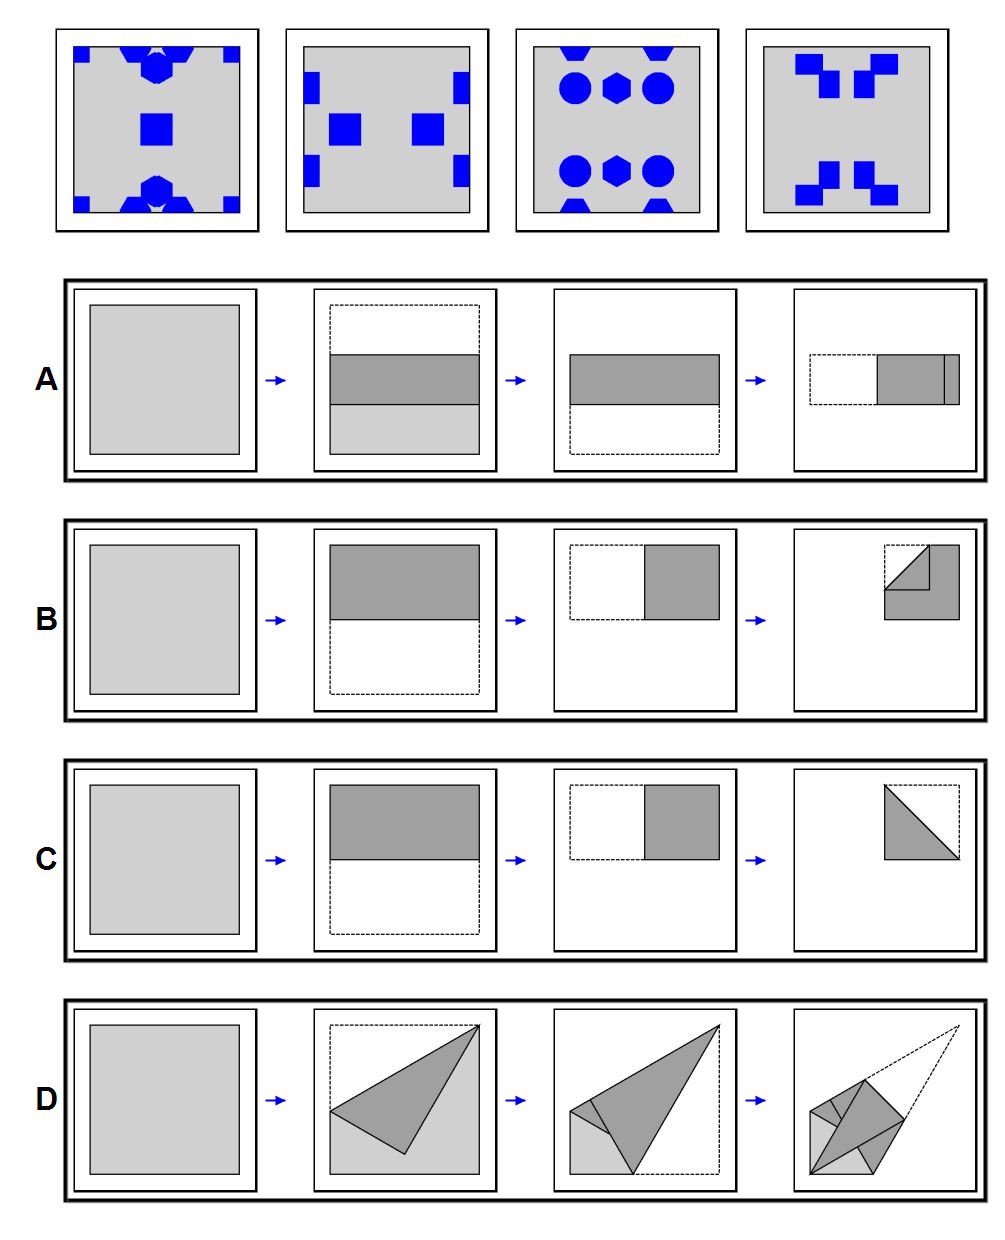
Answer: C